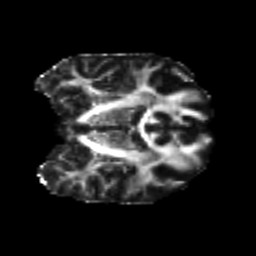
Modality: FA
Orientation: coronal
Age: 20
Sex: female
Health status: healthy
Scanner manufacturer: philips
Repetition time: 7.388 s
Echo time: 0.08599 s